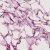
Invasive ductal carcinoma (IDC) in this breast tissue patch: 0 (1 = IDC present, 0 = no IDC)